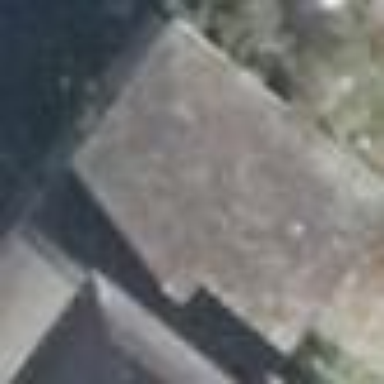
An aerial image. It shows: Building.